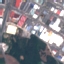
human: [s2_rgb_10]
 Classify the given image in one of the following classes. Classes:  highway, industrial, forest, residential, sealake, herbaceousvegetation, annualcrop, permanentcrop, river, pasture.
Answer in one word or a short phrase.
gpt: Industrial